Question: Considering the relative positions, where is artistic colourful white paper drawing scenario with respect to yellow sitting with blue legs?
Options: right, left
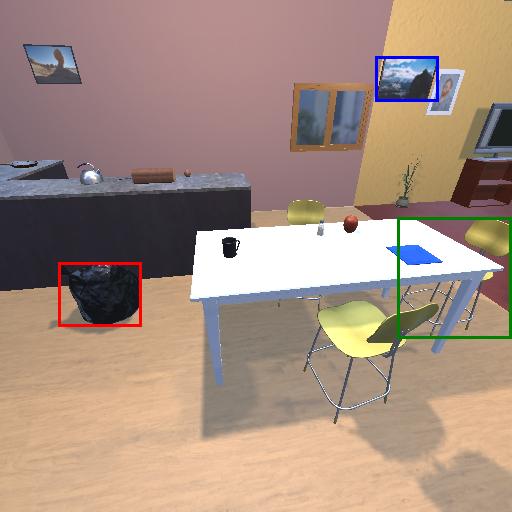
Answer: right